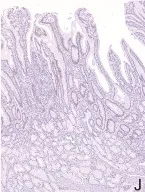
Immunohistochemical findings of the resected specimen. In the lower part of the polyp. CDX2. Surface epithelium in the lower part of the polyp shows a villous structure, containing CDX2-positive nuclei.
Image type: pathology (immunostaining)